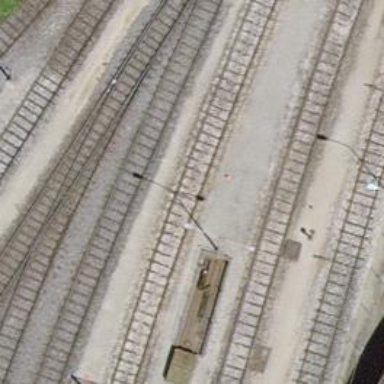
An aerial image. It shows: Rail spur service.